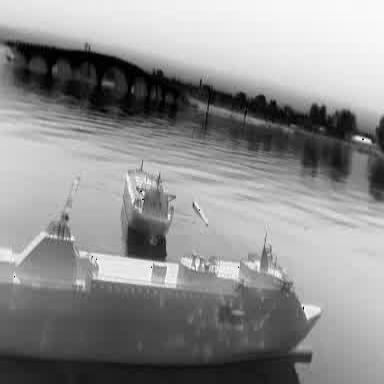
There is a liner in the infrared image.